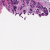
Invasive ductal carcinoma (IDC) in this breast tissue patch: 0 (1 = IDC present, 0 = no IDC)